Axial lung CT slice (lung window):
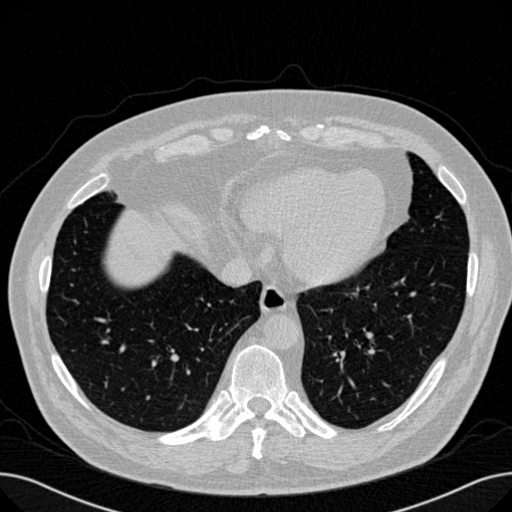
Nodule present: no